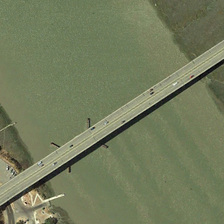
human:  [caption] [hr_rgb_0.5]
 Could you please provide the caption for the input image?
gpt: a bridge with some cars is on a green river .

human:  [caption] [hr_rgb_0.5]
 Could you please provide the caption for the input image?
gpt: a bridge with some cars is on a green river .

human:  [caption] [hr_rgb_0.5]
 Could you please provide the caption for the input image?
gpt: a bridge with some cars is on a green river .

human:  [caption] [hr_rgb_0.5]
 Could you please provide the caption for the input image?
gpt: a bridge with some cars is on a green river .

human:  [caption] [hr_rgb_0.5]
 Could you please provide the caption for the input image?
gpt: a bridge with some cars is on a green river .